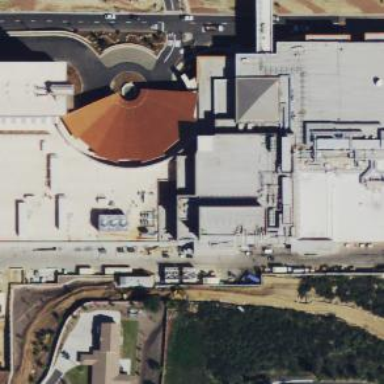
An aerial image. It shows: Building designated as casino.